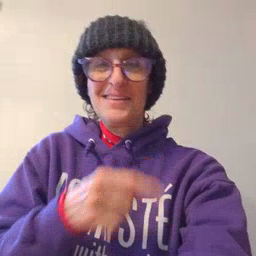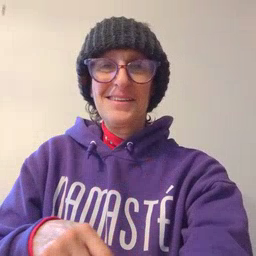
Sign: eye